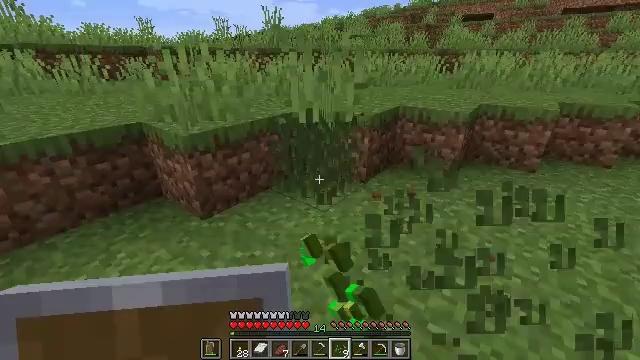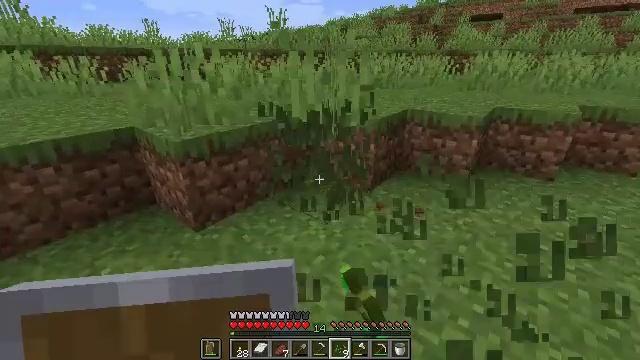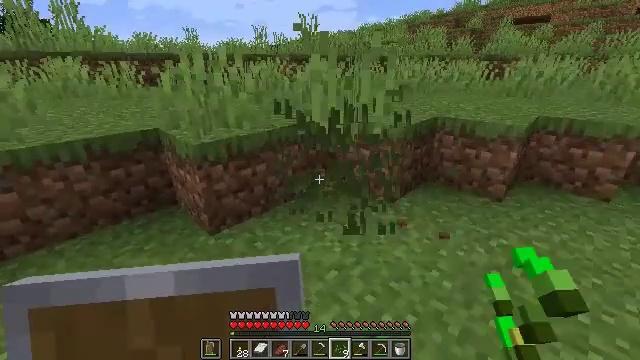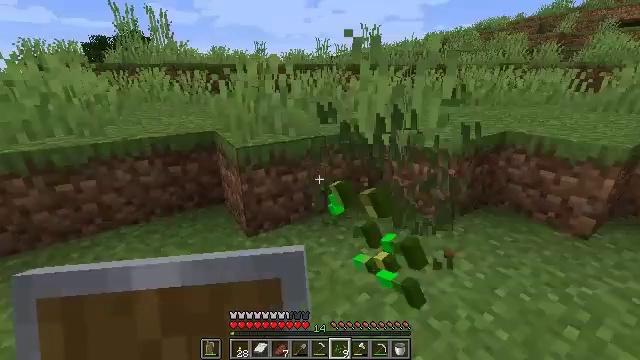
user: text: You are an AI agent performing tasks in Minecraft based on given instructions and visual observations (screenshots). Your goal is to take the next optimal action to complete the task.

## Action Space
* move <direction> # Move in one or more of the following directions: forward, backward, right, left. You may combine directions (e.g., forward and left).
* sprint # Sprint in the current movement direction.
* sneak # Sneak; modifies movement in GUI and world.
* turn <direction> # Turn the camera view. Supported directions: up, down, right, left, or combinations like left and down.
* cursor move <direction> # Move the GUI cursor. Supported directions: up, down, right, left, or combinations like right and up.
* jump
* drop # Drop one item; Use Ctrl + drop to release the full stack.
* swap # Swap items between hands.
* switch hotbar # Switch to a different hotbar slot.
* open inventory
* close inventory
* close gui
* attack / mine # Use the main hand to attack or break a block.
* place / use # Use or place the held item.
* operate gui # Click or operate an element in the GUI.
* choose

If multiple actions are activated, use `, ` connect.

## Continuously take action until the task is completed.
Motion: motion action
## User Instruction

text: Clear away tall grass.
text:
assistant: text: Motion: move forward and move right, turn left, attack / mine
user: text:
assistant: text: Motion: move forward and move right, turn left, attack / mine
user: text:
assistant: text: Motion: move forward and move right, turn left and up, attack / mine
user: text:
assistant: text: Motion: attack / mine